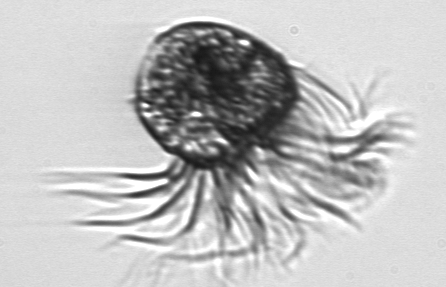
Label: Pelagostrobilidium